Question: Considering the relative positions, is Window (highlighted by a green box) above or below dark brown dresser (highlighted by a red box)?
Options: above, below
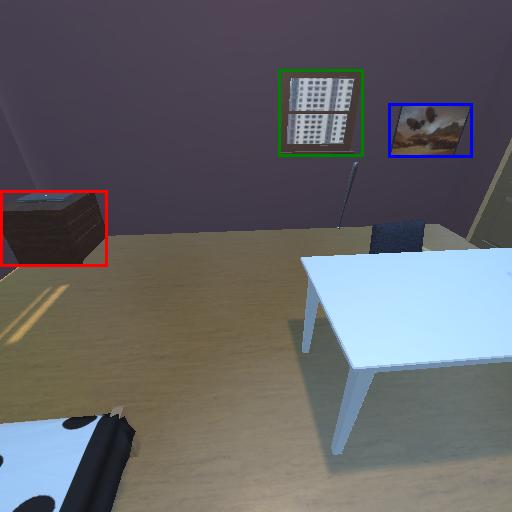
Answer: above